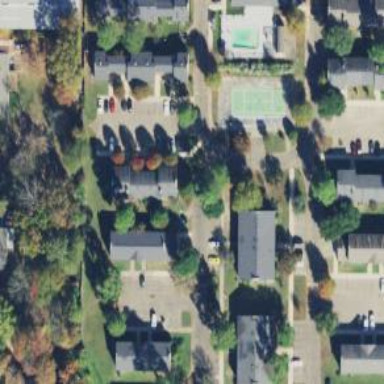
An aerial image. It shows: Driveway.